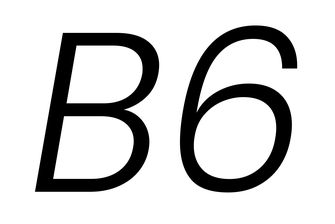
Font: Poppins-LightItalic